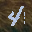
Label: 4